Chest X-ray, AP view. Patient: 43 years old, sex M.
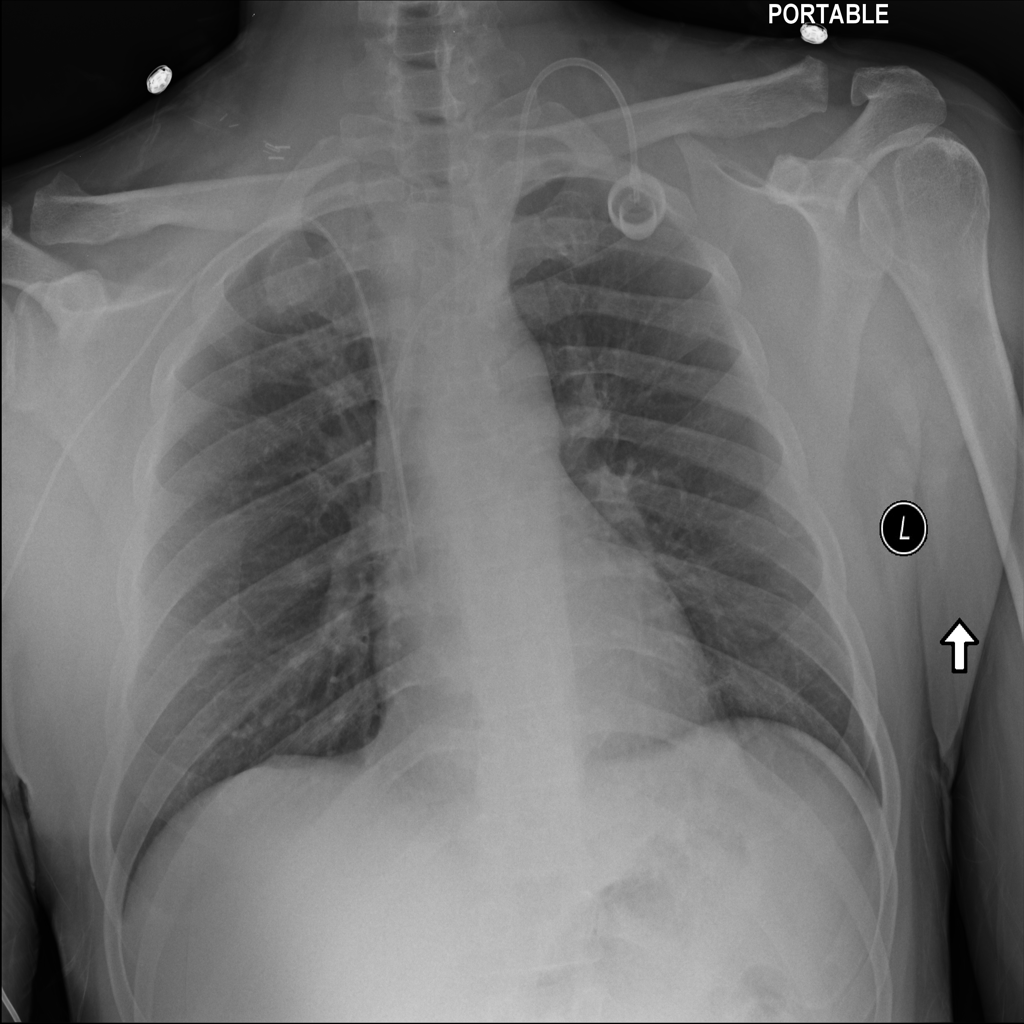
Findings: No Finding